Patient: sex M, age 38
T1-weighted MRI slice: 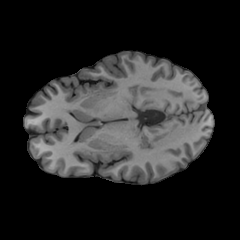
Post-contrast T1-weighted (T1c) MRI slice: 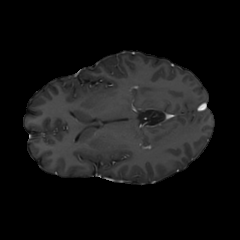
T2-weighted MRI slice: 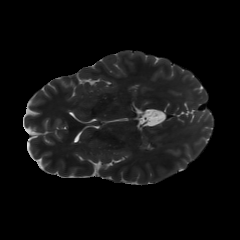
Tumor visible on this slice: no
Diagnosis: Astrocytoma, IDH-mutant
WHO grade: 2